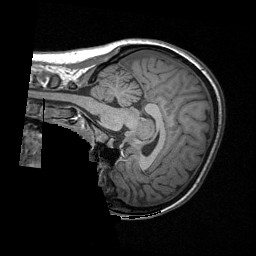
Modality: T1w
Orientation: sagittal
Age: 24
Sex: female
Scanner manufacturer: siemens
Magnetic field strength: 3 T
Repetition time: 1.64 s
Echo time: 0.00234 s